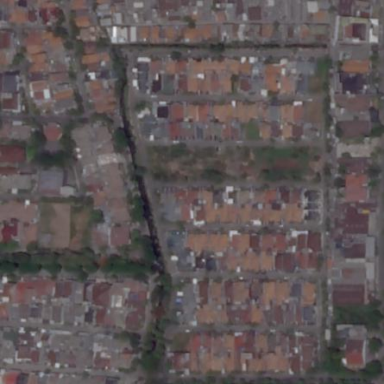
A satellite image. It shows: Residential area.